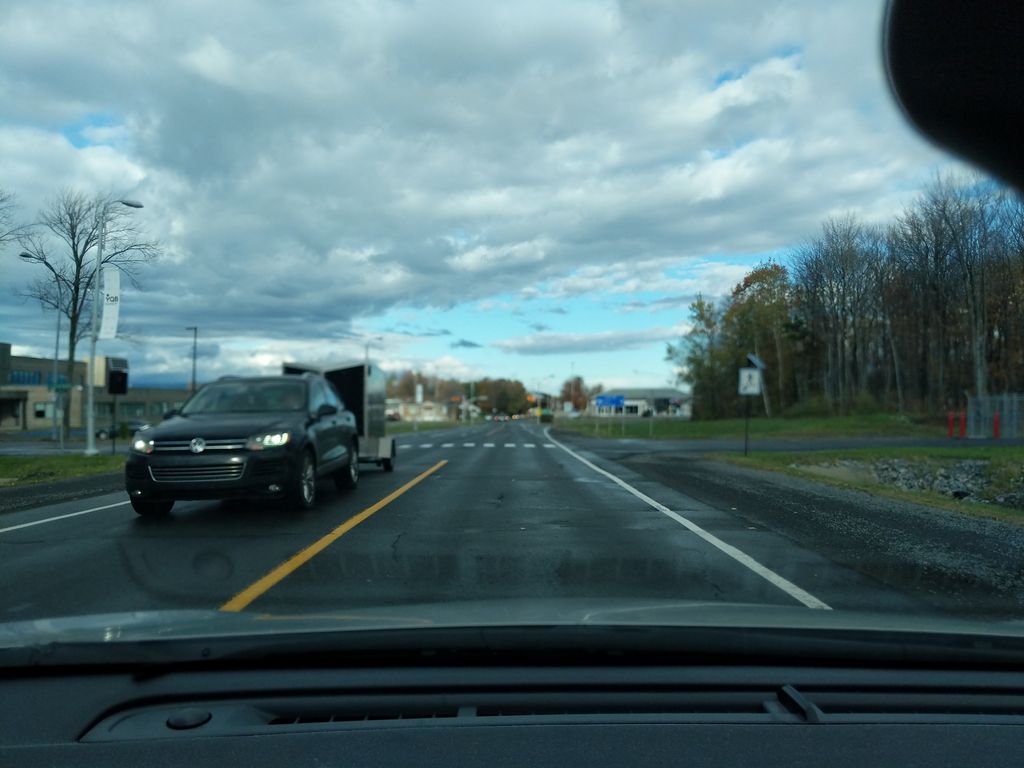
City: quebec_city